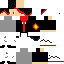
A male human skin with dark skin, wearing brown long hair dressed in a red suit and gray pants, featuring a closed mouth.